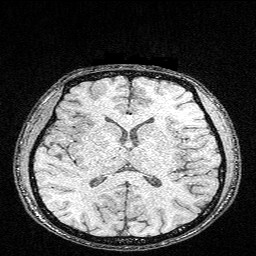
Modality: FLASH
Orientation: coronal
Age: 26
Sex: male